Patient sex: F
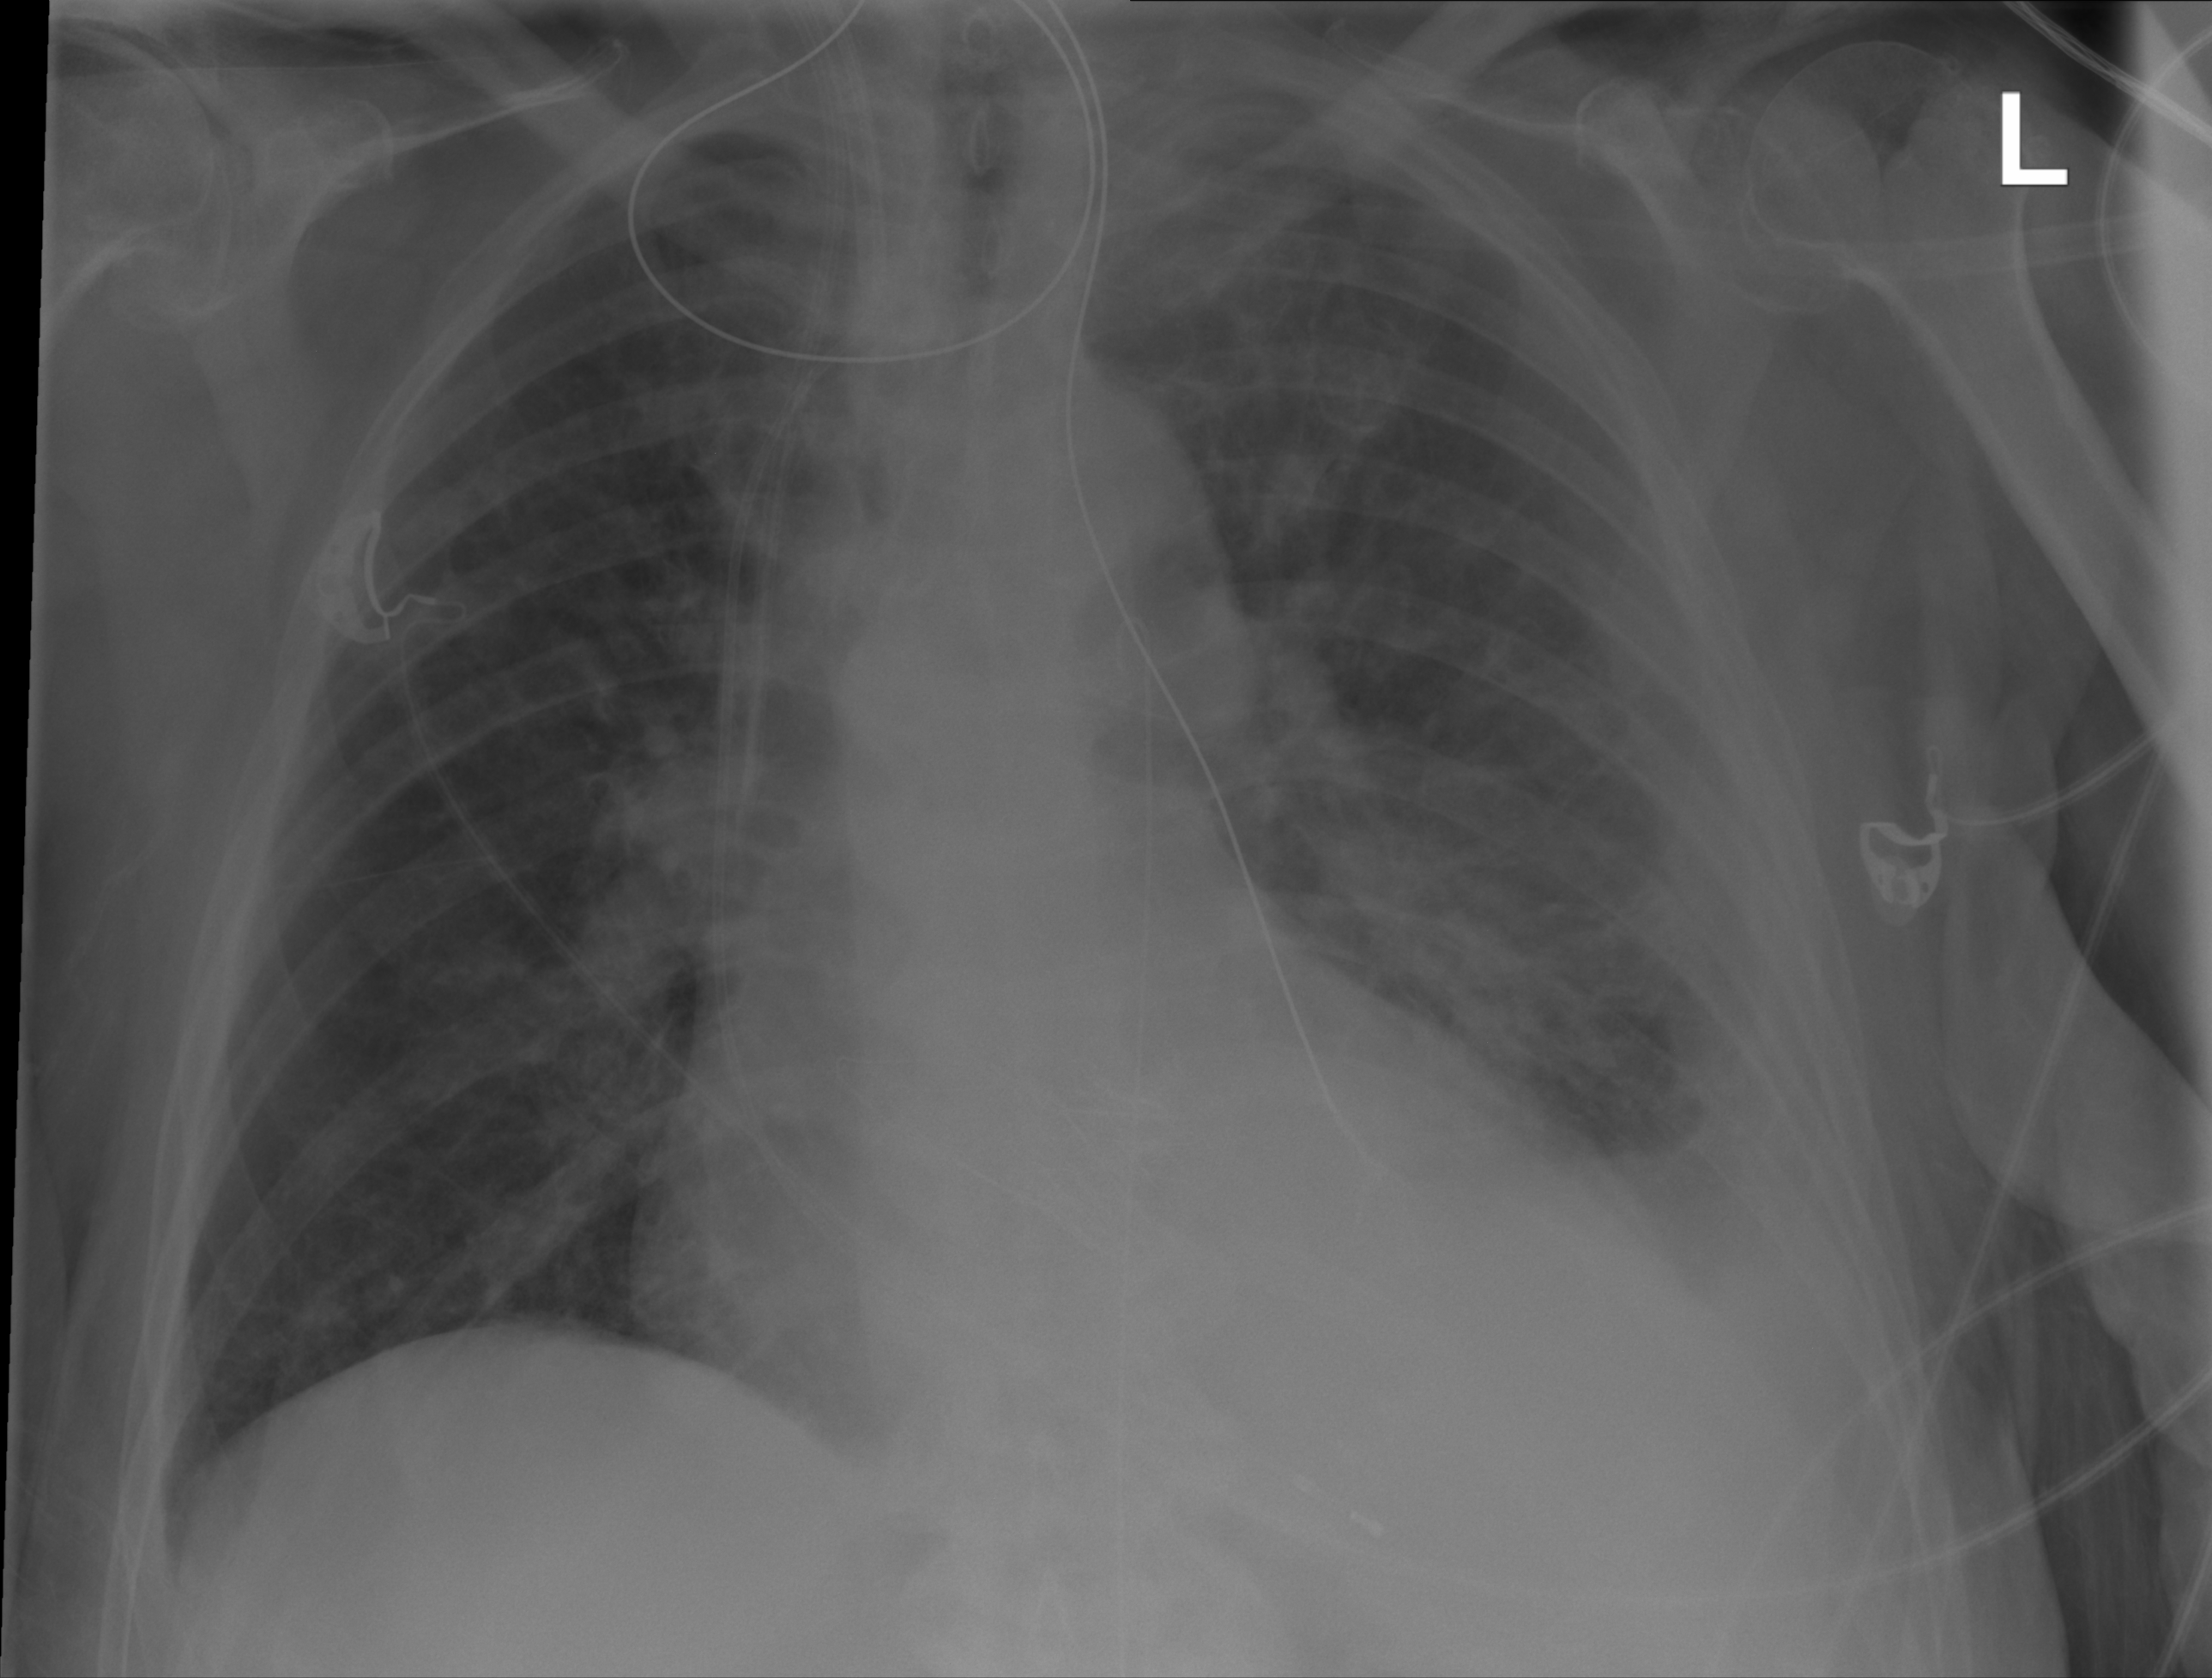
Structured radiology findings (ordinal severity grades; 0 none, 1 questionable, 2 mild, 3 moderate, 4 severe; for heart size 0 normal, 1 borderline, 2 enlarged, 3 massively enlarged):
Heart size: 1
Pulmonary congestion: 2
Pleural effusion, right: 0
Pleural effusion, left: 3
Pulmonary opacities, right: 0
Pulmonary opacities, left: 2
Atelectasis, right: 0
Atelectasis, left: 2